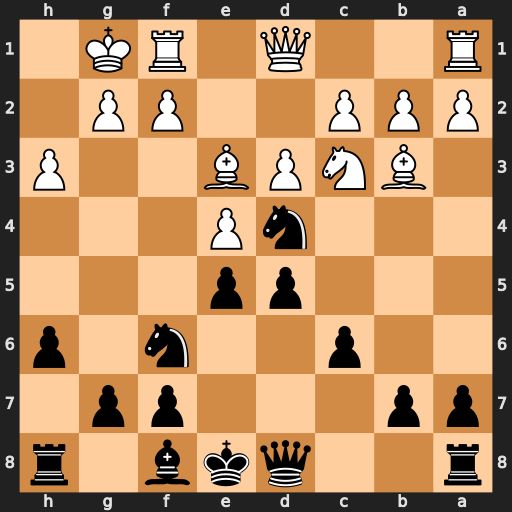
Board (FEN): r2qkb1r/pp3pp1/2p2n1p/3pp3/3nP3/1BNPB2P/PPP2PP1/R2Q1RK1
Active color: b
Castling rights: kq
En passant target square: -
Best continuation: Nxb3 axb3 d4 Bc1 dxc3